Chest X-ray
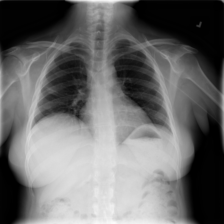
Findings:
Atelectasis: negative
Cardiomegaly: negative
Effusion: negative
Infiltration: negative
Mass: negative
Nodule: negative
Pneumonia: negative
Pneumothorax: negative
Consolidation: negative
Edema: negative
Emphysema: negative
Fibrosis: negative
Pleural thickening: negative
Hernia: negative